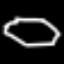
Label: octagon